Question: I am using spring boot with thymeleaf. This is my project structure:

And this is my App start class:
'''
@EnableAutoConfiguration
@Configuration
@ComponentScan
public class App {
public static void main(String[] args) {
SpringApplication.run(App.class);
}
}
'''
I have this on my home.leaf.html: '<p th:text = "#{username}"></p>'
But when I run this application this is what I get: ??username_en_US??
I have tried various things on how to resolve this configuration issue. Please, can anyone help?
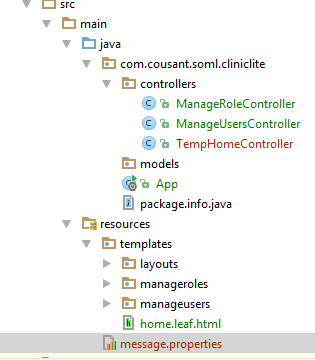
Answer: Refer the official documentation for spring boot
<URL>
It says
> Static resources can be moved to '/public' (or '/static' or '/resources' or
'/META-INF/resources') in the classpath root. Same for
'messages.properties' (Spring Boot detects this automatically in the
root of the classpath).
So you should create ur internationalization file as 'messages.properties' and place in the root classpath.
Or you can also edit the default location to a more proper location by adding this entry in the 'application.properties' file
'''
#messages
spring.messages.basename=locale/messages
'''
so you can store your files in the locale folder inside resources folder, with the name 'messages.properties' or in any specific language.